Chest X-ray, AP view. Patient: 65 years old, sex M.
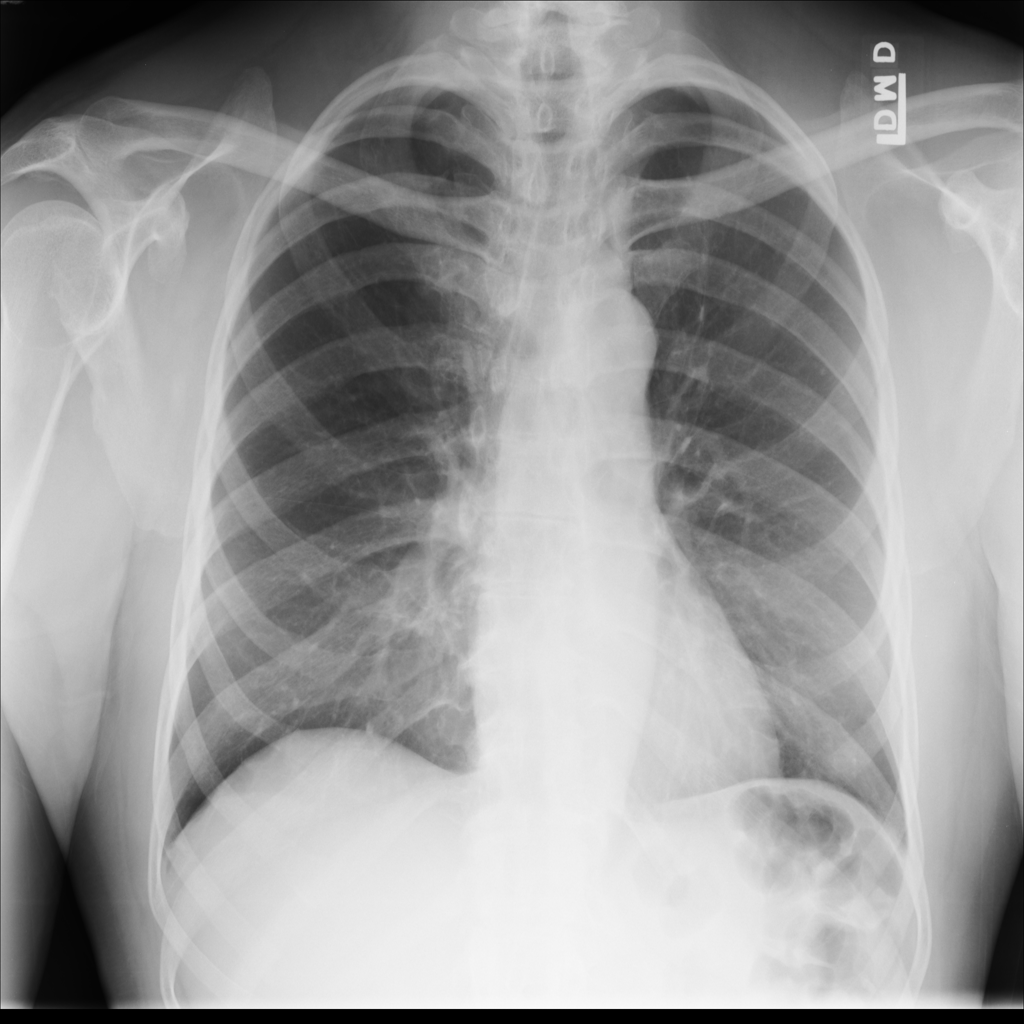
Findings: No Finding